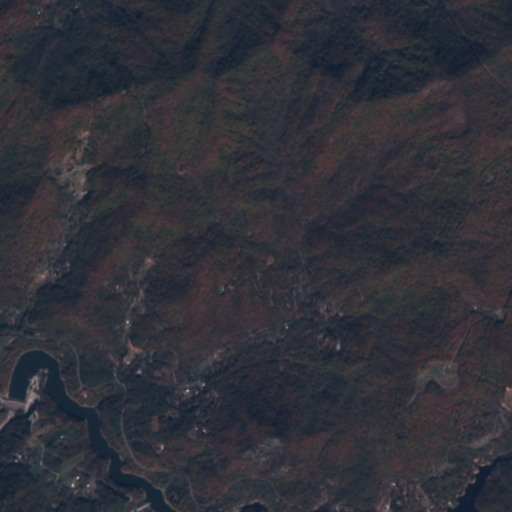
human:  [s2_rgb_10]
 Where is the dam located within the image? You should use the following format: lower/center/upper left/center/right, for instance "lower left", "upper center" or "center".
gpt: The dam is located in the lower left of the image.
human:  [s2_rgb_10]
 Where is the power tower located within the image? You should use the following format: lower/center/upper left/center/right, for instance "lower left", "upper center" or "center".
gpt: The power tower is located in the lower left of the image.
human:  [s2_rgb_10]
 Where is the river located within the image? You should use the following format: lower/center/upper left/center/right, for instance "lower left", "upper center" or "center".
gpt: The river is located in the lower left of the image.
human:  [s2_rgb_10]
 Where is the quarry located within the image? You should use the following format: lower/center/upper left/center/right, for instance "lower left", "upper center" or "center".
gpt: There is no quarry in the image.